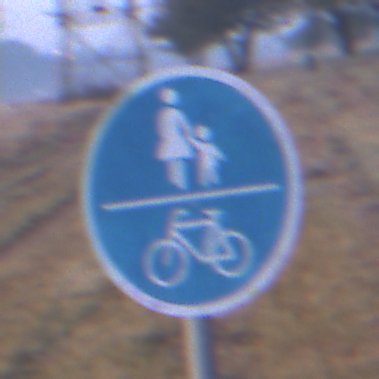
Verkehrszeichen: GemeinsamerGehUndRadweg
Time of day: SunriseSunset
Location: Outdoor (Nature)
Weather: Clear
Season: NotSpecified
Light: Natural